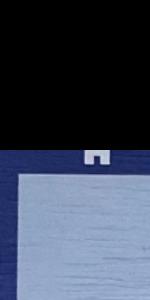
Label: Empty